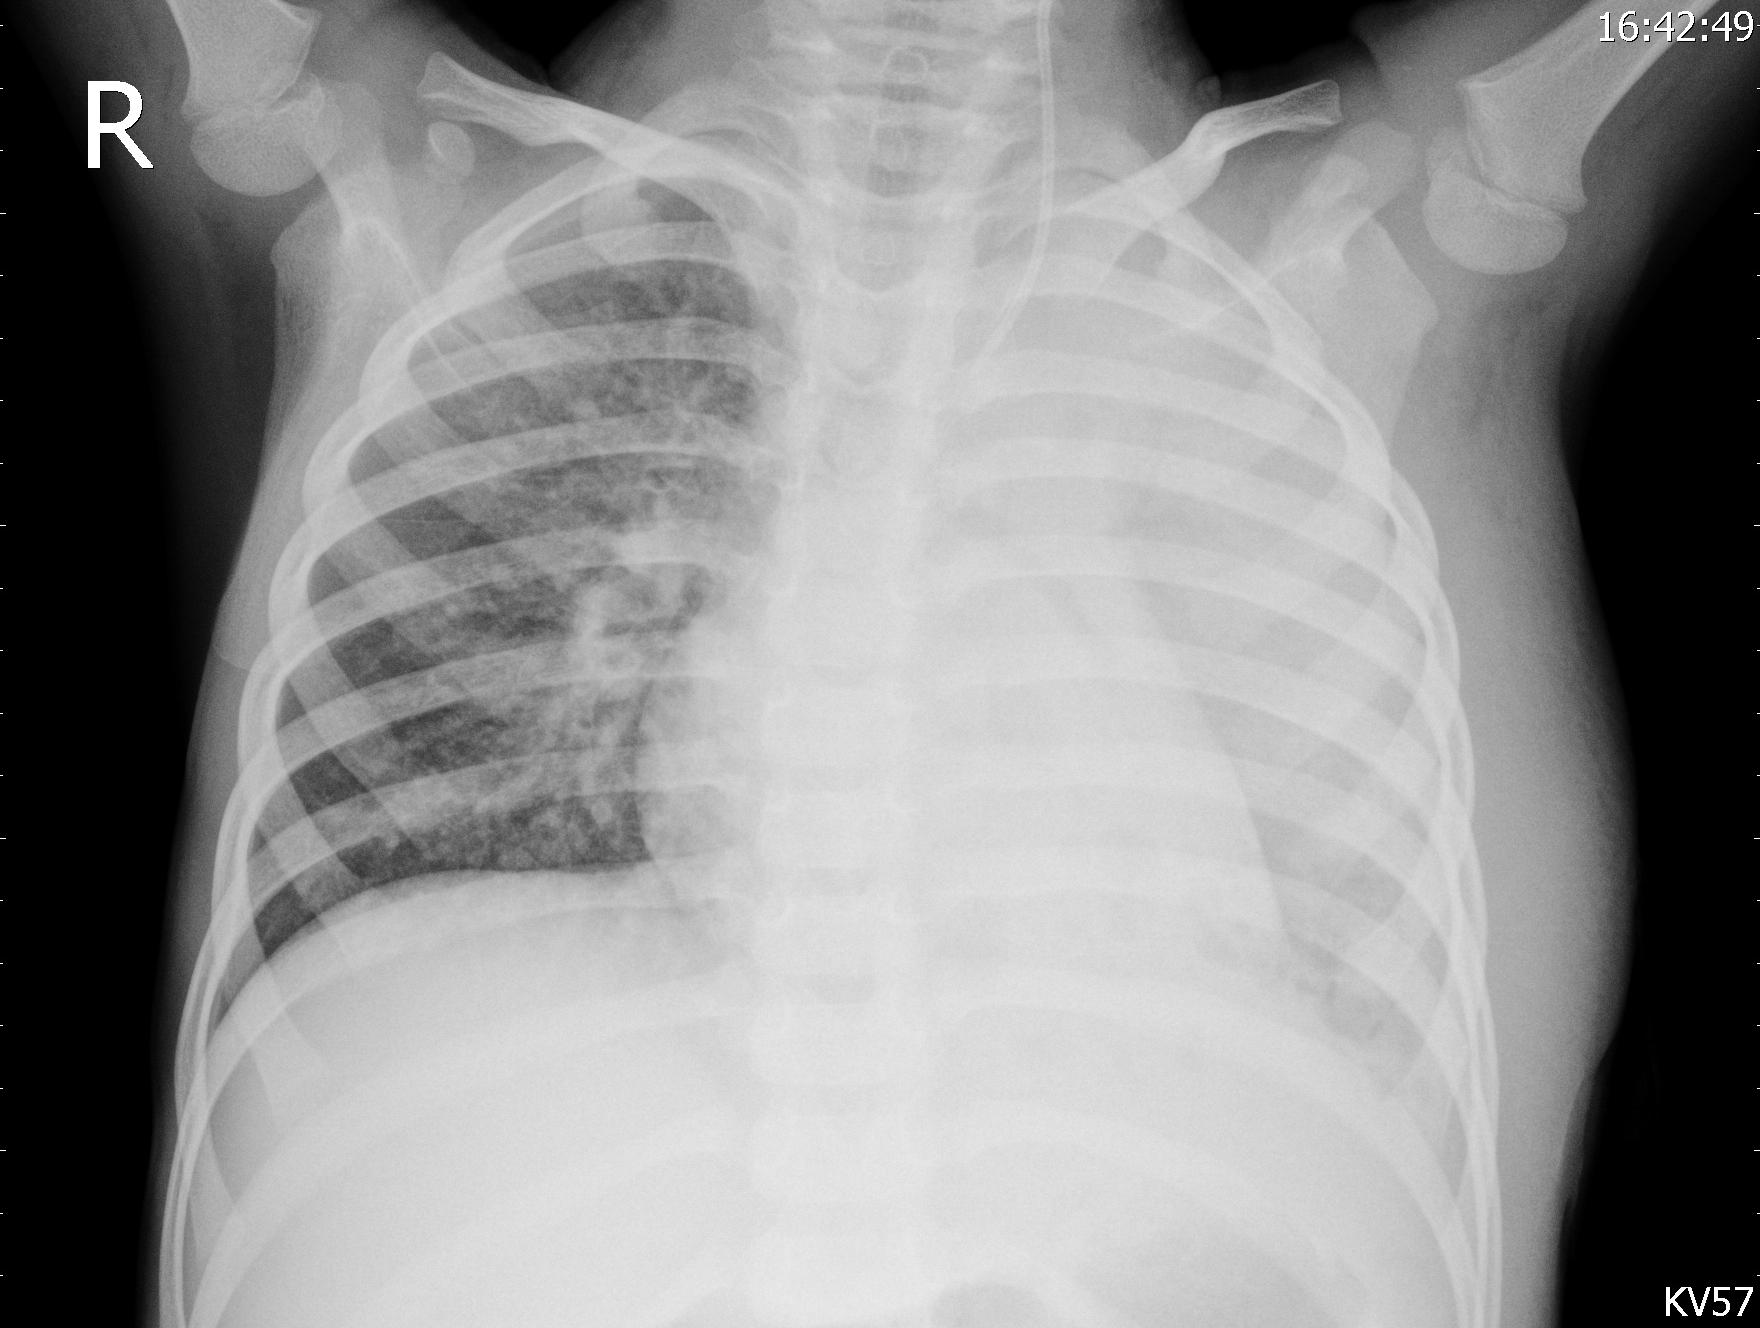
Diagnosis: PNEUMONIA